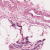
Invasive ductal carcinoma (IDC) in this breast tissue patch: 1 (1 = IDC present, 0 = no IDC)